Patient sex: M
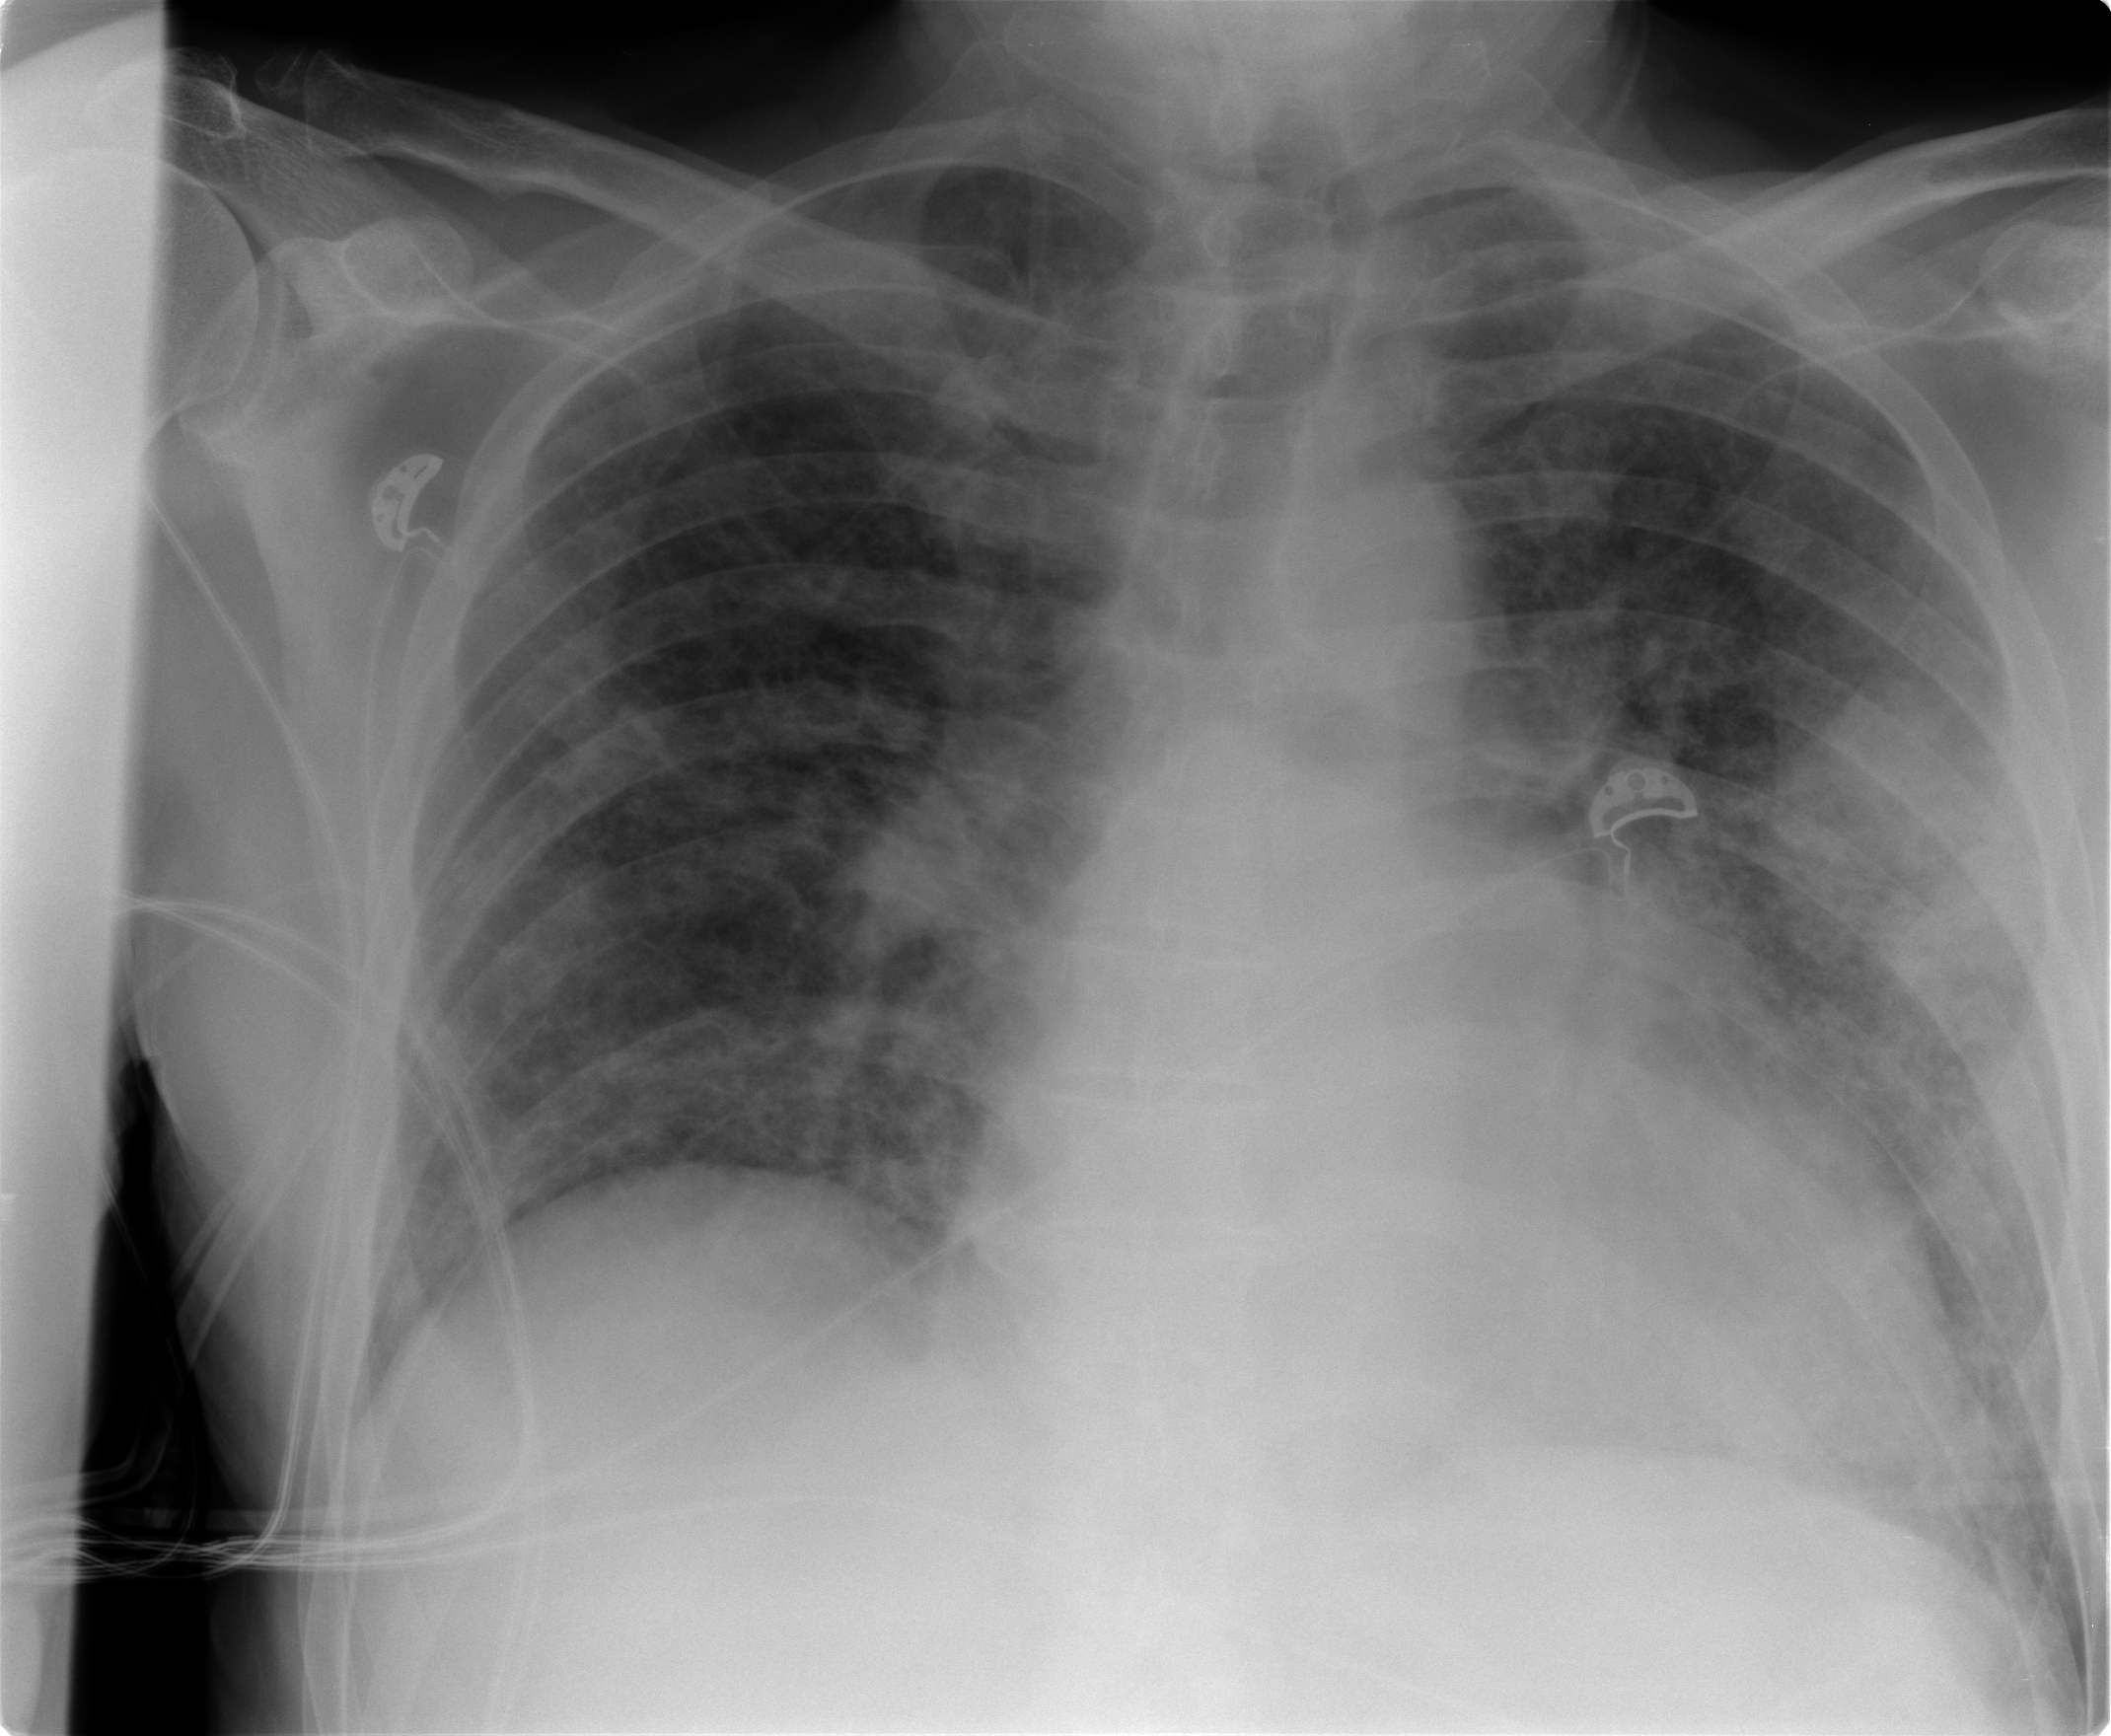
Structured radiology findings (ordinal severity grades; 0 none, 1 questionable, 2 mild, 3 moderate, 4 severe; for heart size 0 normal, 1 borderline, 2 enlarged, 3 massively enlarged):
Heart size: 2
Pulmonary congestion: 2
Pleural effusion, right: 2
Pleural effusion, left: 2
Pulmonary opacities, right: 3
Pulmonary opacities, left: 4
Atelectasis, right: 3
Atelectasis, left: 3